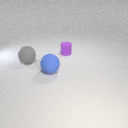
large gray rubber sphere to the left of large blue rubber sphere